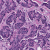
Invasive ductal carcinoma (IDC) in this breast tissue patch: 1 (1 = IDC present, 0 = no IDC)